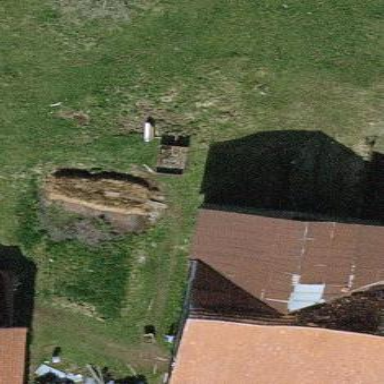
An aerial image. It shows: Farm building.